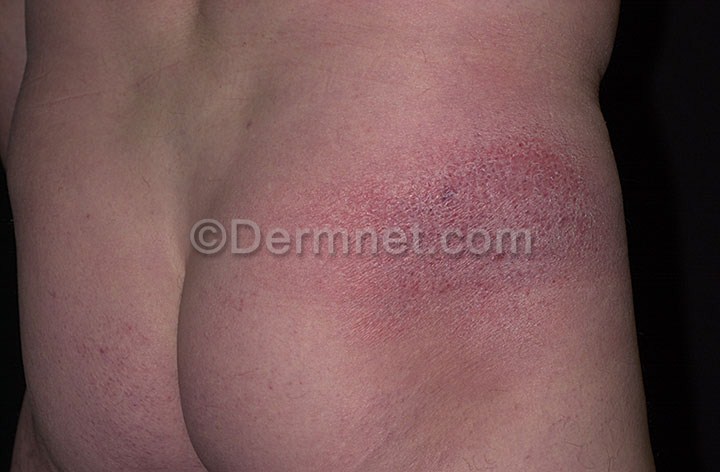
Disease: Actinic Keratosis Basal Cell Carcinoma and other Malignant Lesions